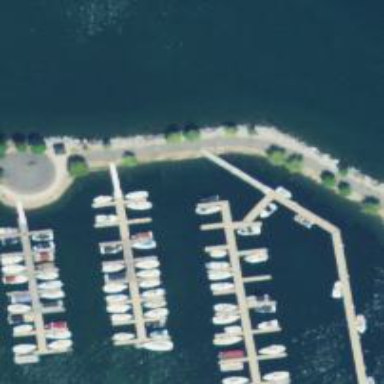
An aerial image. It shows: Man-made pier.